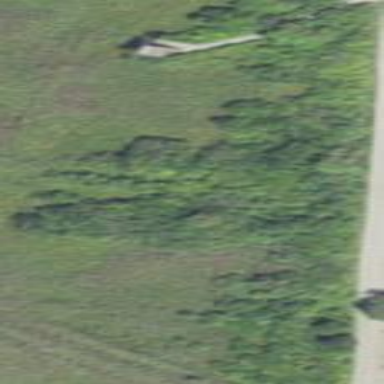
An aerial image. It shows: Deciduous woodland area.